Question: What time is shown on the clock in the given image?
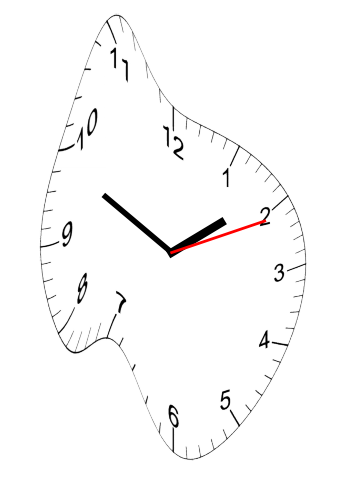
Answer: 01:49:11